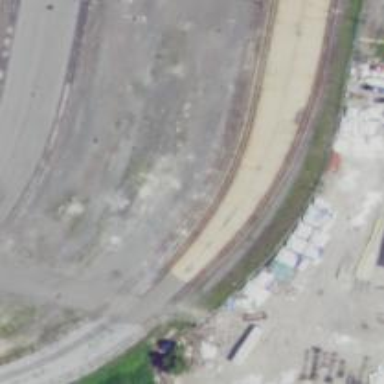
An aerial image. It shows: Abandoned railway yard is depicted.